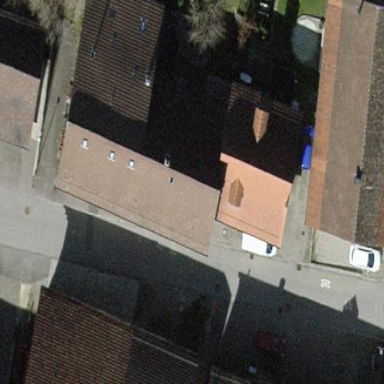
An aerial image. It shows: Terrace building with gabled roof.